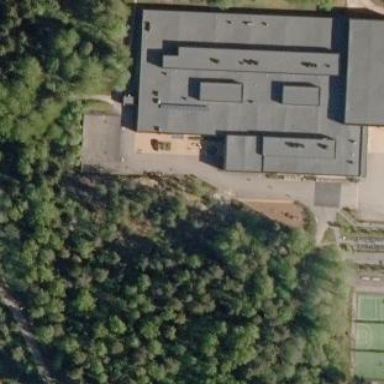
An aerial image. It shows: School building with roof made of tar paper.